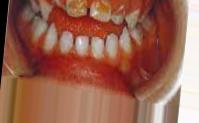
Condition: Caries